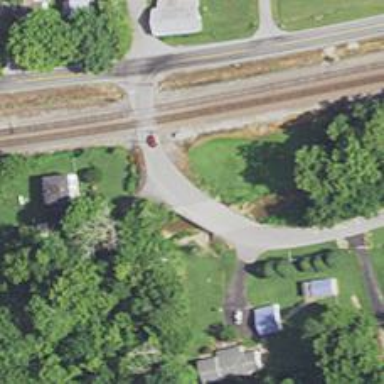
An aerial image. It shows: Residential road with bridge.